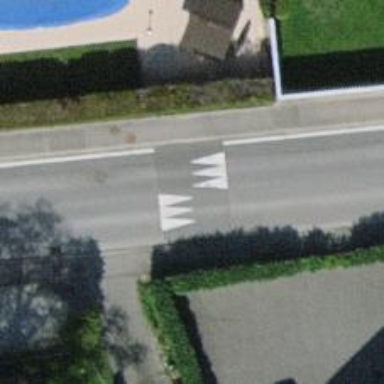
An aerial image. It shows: Traffic calming hump on the road.